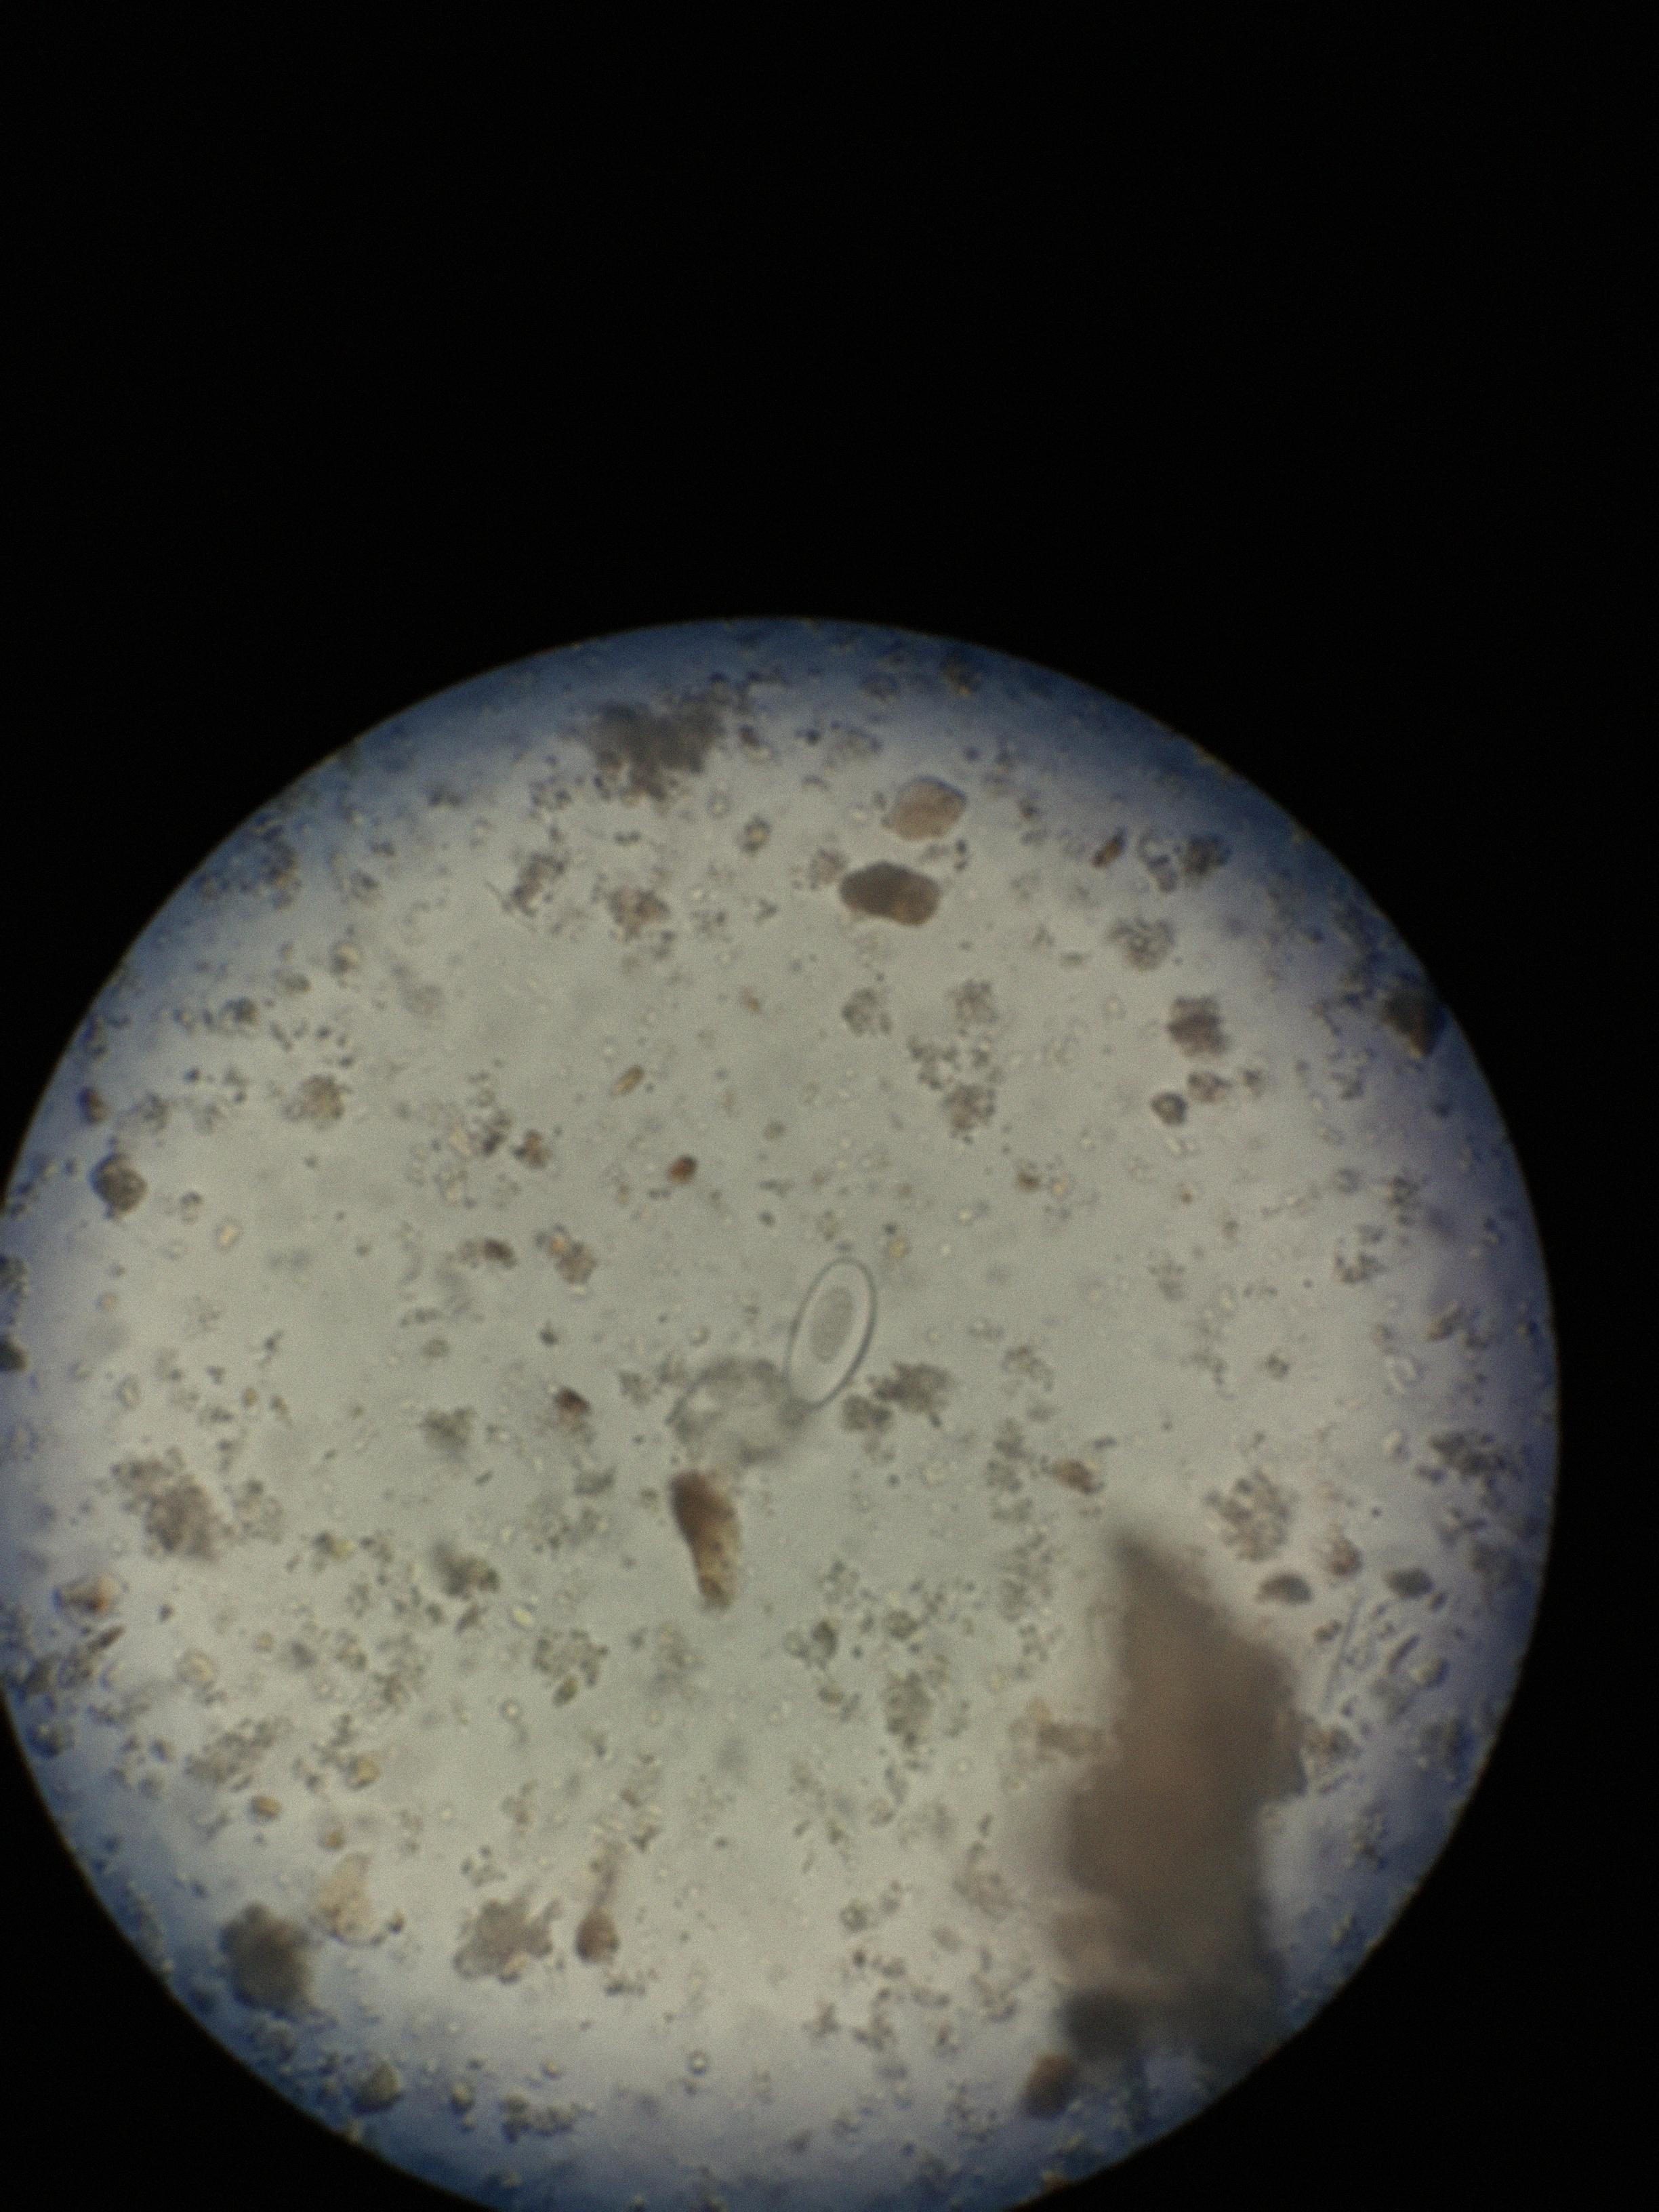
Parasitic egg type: Enterobius vermicularis